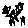
Label: hexagon